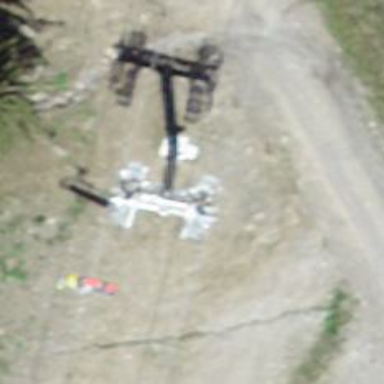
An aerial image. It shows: Pylon used for aerialway.